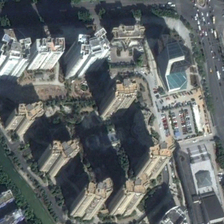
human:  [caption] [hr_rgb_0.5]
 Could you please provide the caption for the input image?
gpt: many buildings and some green trees are in a commercial area .

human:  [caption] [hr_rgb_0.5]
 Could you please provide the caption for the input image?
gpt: many buildings and some green trees are in a commercial area .

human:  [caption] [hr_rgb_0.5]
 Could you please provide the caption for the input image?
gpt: many buildings and some green trees are in a commercial area .

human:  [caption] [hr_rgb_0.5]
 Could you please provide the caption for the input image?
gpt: many buildings and some green trees are in a commercial area .

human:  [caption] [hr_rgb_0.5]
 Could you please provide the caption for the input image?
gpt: many buildings and some green trees are in a commercial area .